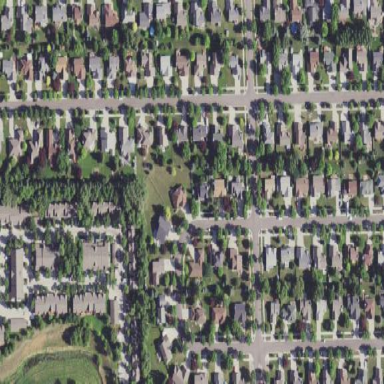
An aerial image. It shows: Charming neighbourhood.